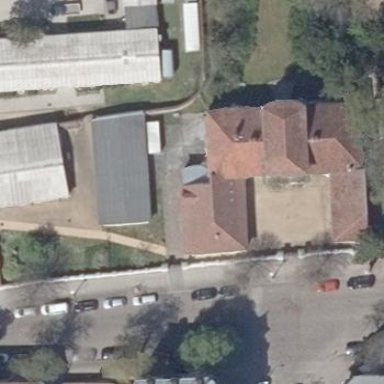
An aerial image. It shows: Historic house with hipped roof covered in red roof tiles. The building is beige in color and is made of combination of brick and plaster materials.